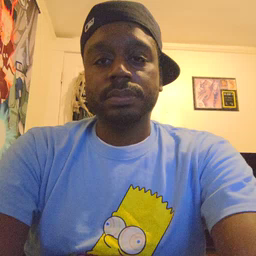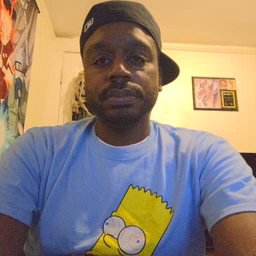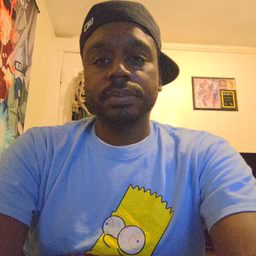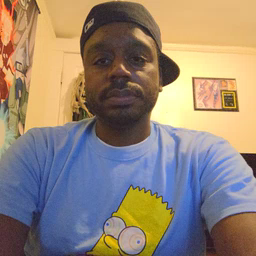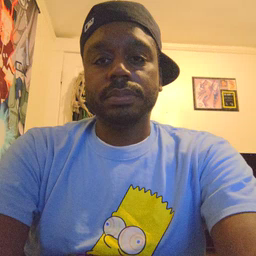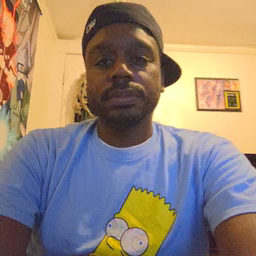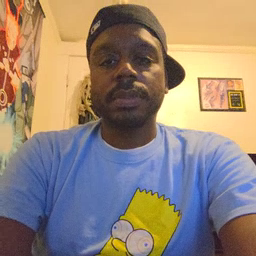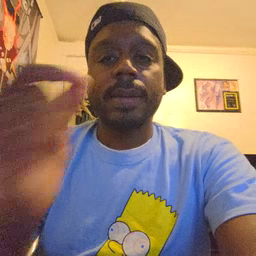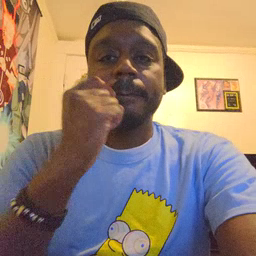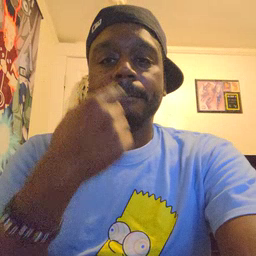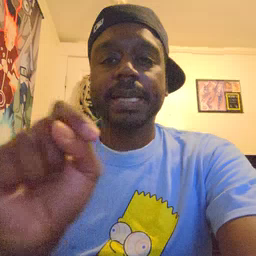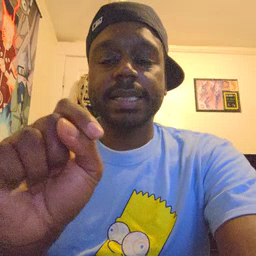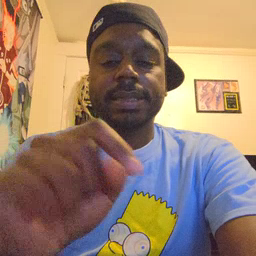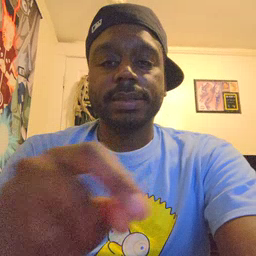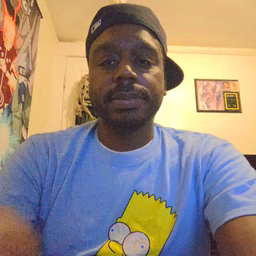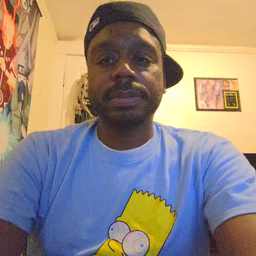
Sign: pen